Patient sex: M
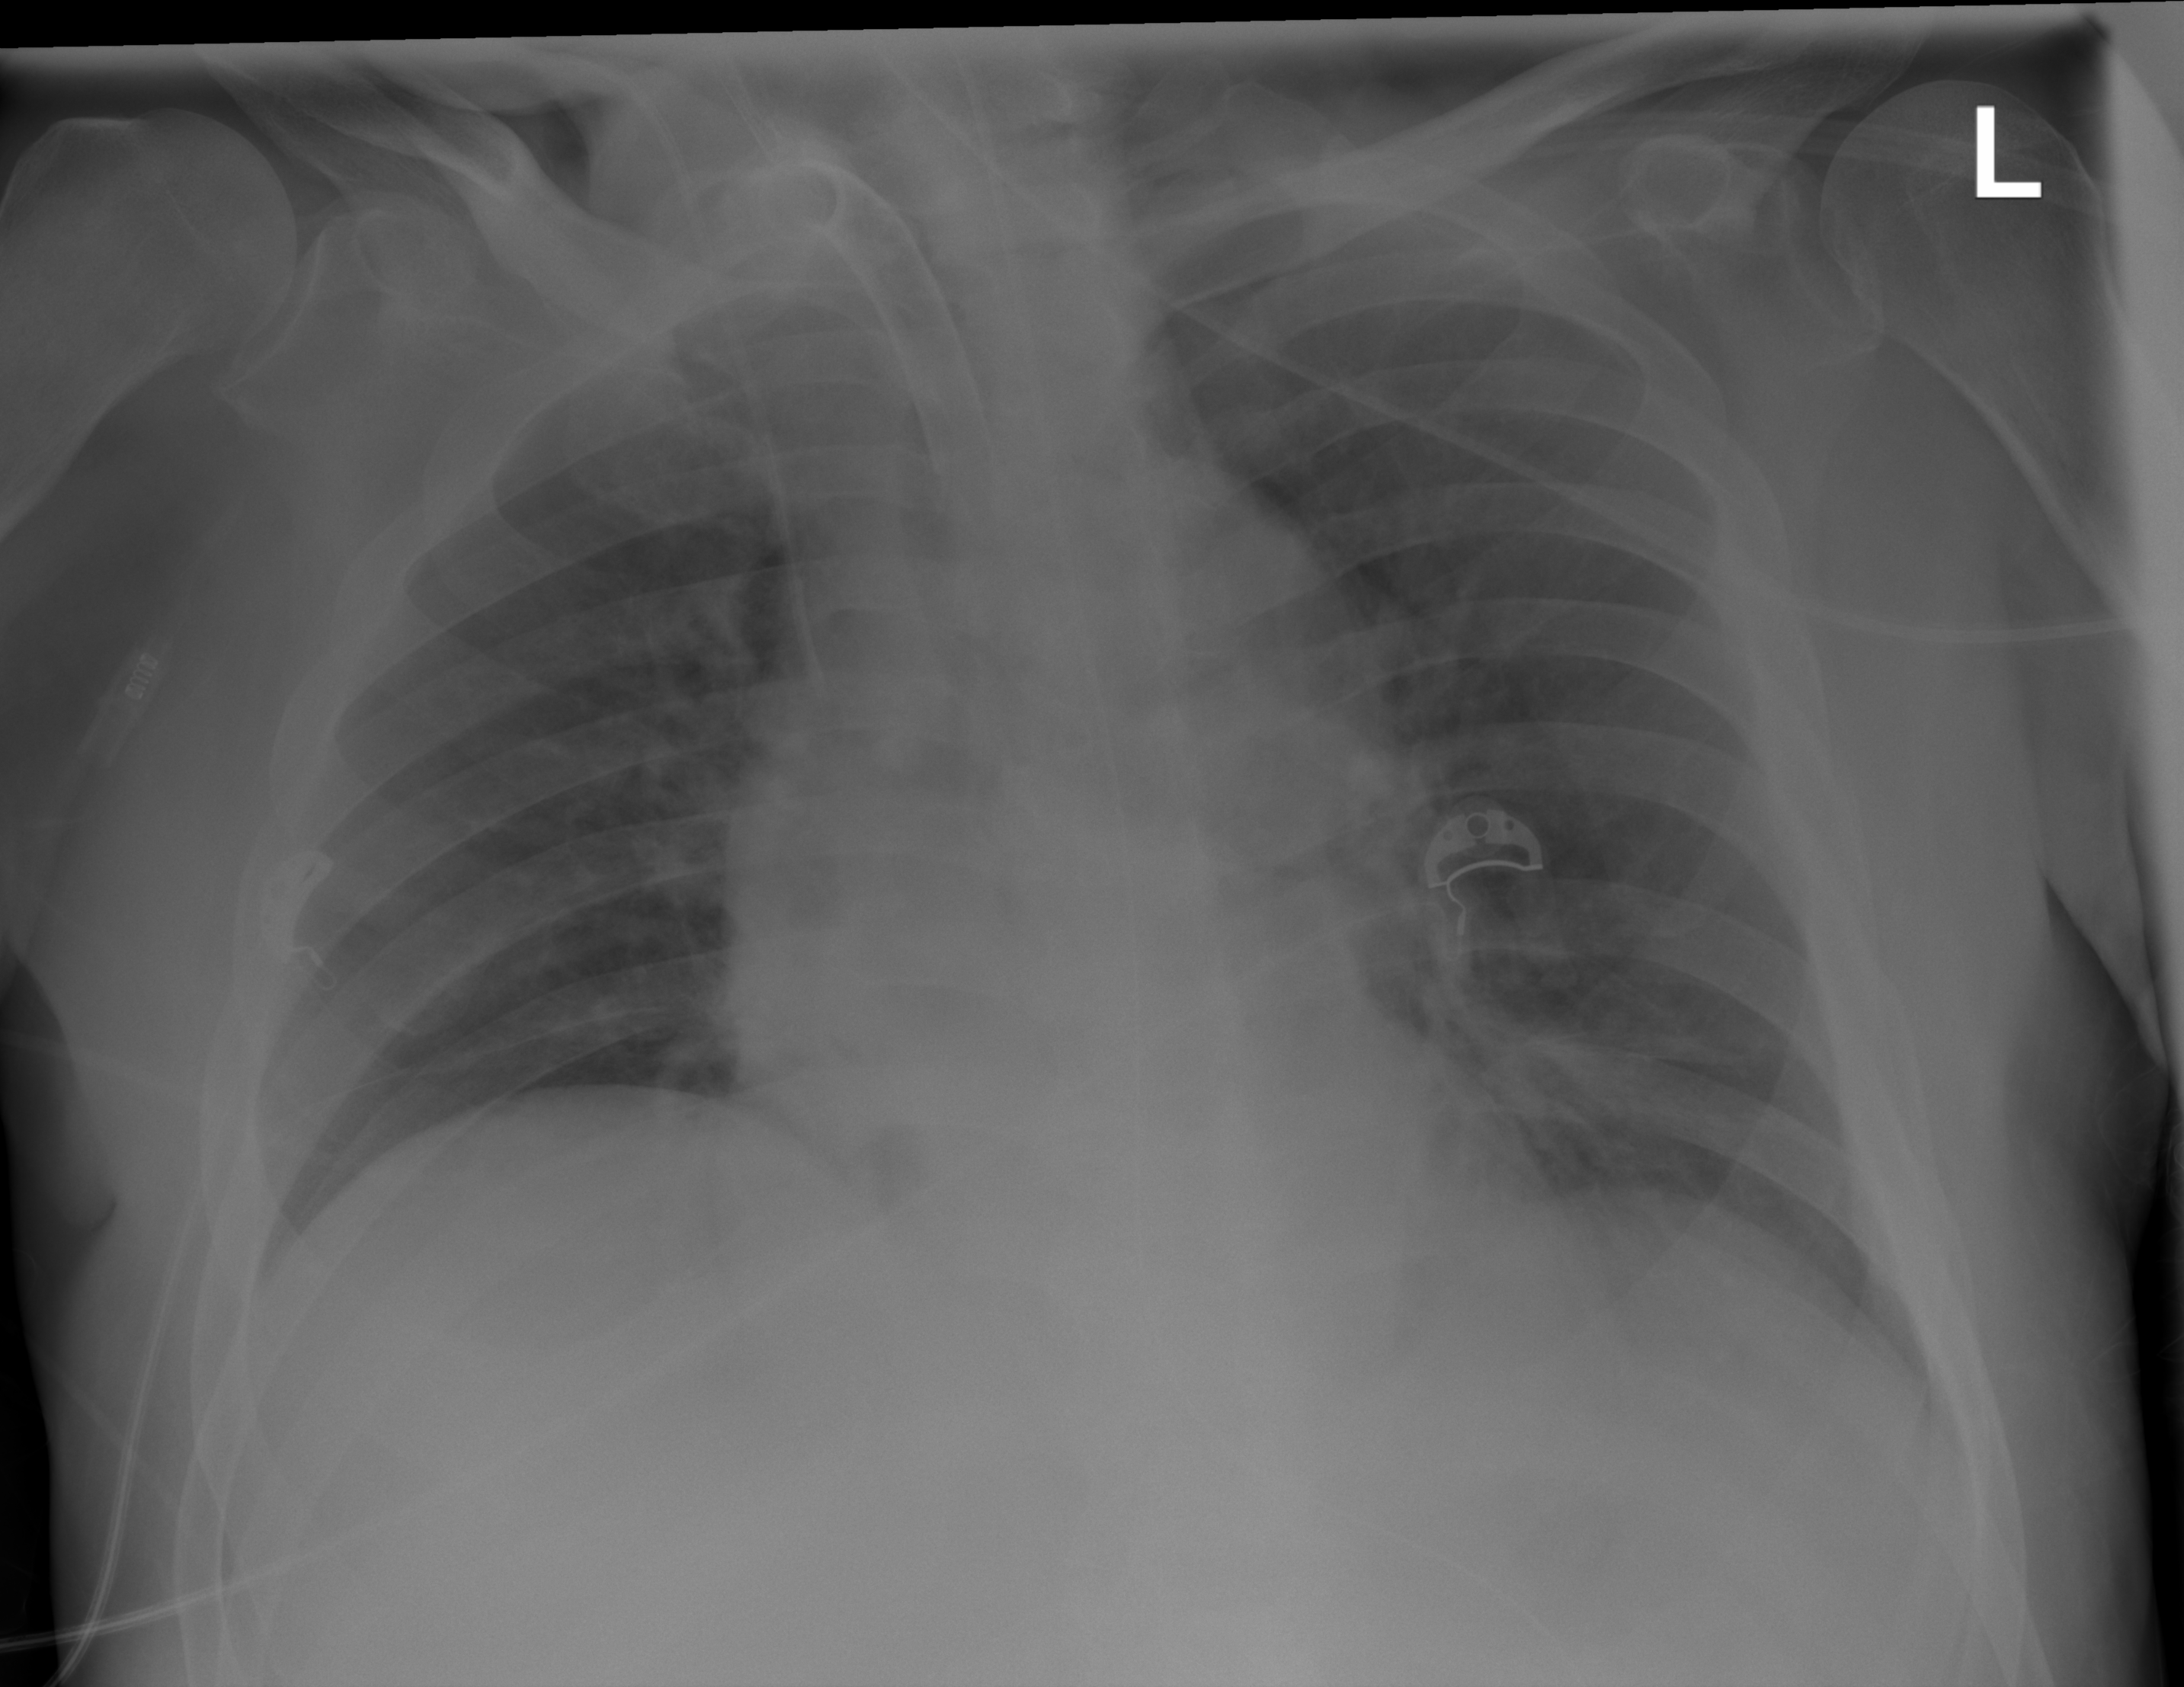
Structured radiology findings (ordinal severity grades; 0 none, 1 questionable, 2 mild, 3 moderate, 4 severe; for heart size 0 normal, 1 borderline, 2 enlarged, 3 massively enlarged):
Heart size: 2
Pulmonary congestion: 2
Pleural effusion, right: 1
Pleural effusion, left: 1
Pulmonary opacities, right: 0
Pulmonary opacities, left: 2
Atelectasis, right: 2
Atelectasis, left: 2